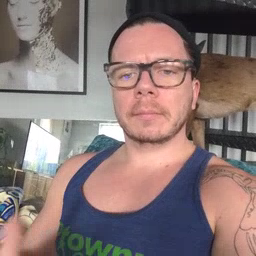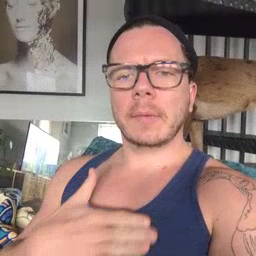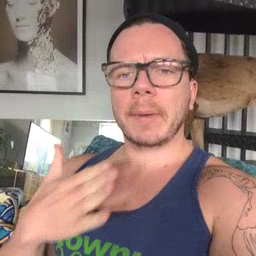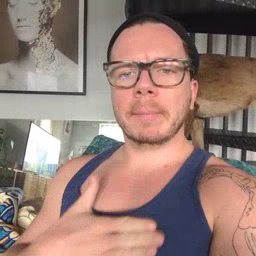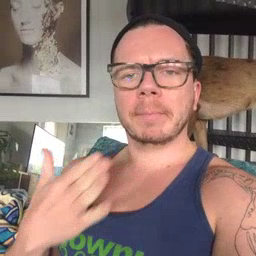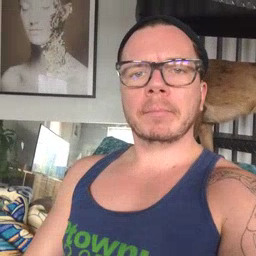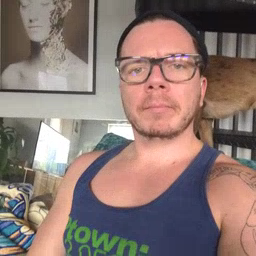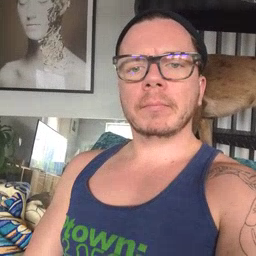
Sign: happy